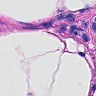
Metastatic tissue present: no